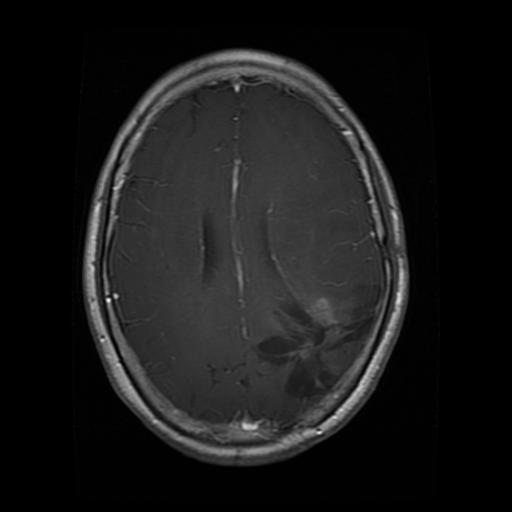
Label: glioma